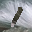
Label: 1